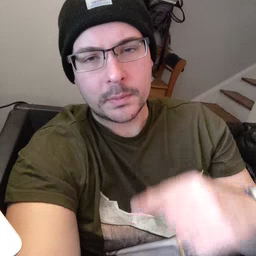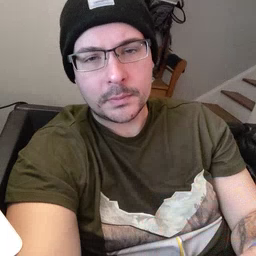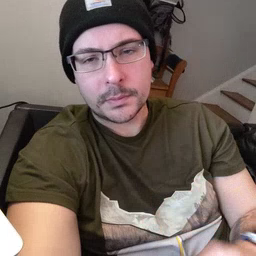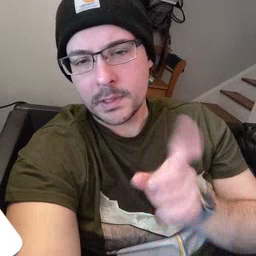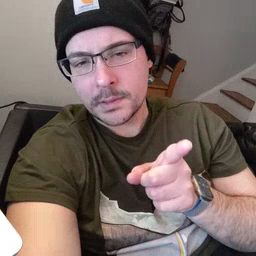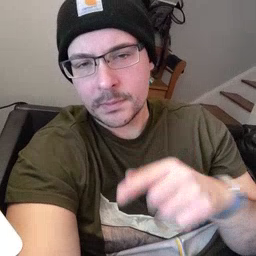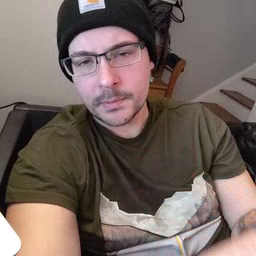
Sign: hesheit